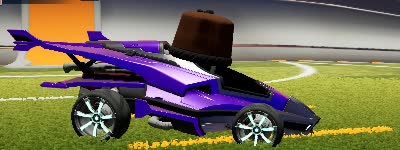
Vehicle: aftershock